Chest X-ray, AP view. Patient: 44 years old, sex M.
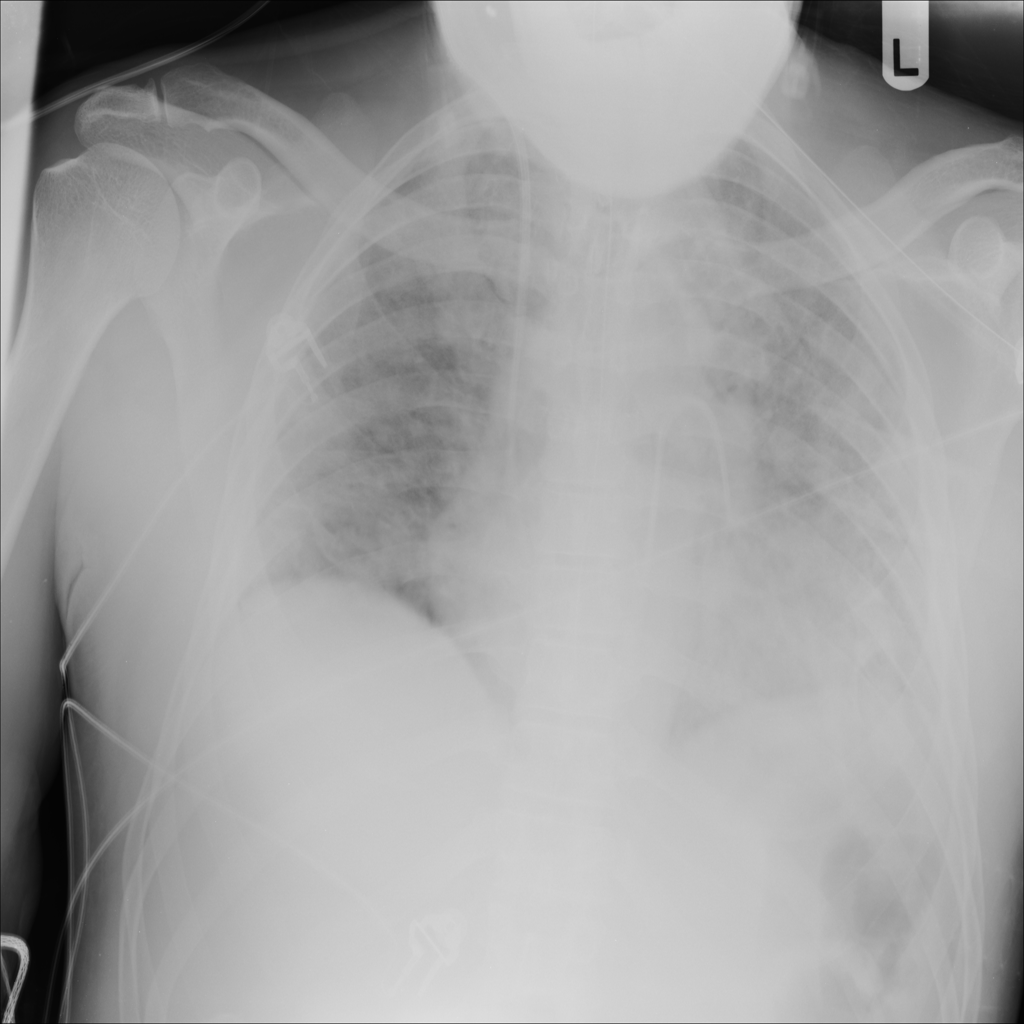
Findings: Infiltration